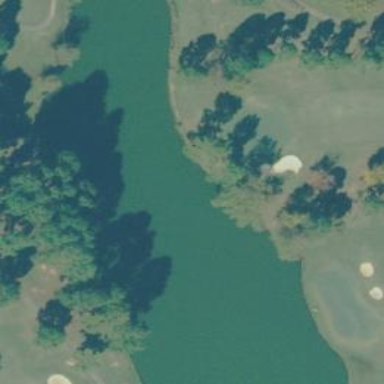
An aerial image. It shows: Water hazard on golf course. The hazard is natural water feature.